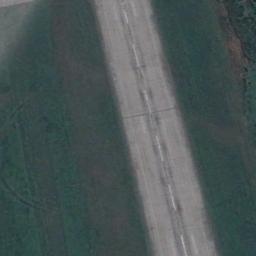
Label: runway